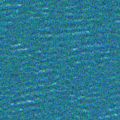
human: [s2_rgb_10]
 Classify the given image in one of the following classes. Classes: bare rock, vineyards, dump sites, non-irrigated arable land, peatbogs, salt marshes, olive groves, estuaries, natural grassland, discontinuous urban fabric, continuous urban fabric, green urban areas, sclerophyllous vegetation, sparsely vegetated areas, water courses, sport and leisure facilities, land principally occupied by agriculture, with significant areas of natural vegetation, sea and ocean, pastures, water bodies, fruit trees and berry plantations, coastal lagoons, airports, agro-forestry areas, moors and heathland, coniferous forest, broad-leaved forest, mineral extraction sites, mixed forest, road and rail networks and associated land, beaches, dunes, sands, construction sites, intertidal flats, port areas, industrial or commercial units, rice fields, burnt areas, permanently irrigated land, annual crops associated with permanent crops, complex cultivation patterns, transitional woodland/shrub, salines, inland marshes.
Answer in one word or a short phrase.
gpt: sea and ocean